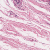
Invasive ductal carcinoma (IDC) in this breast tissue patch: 0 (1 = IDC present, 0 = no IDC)